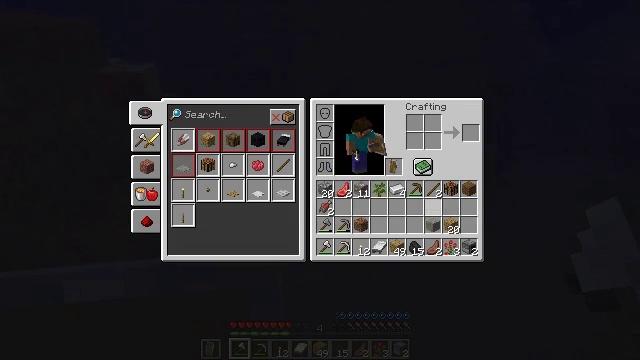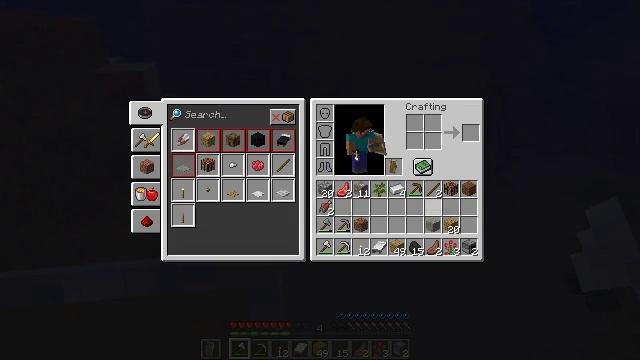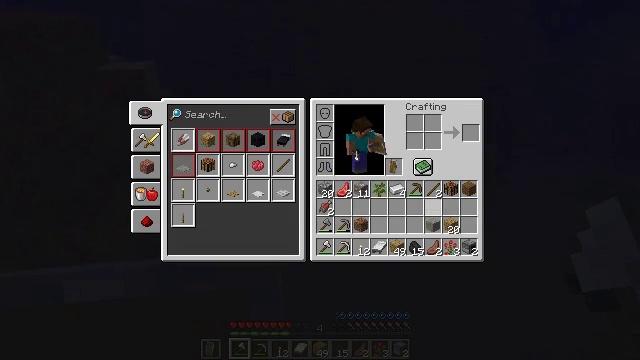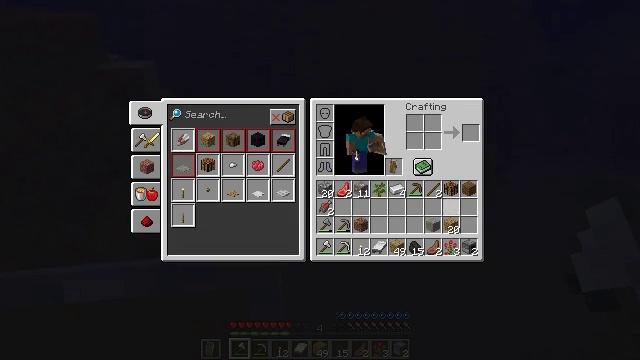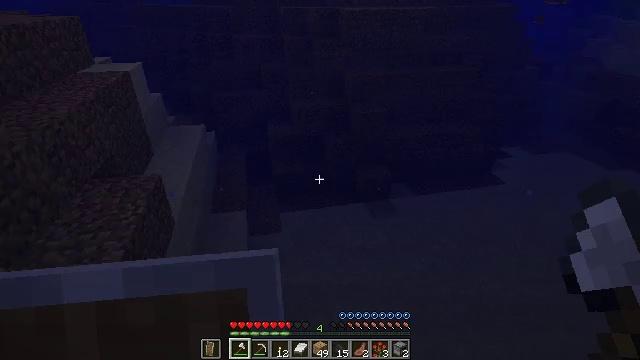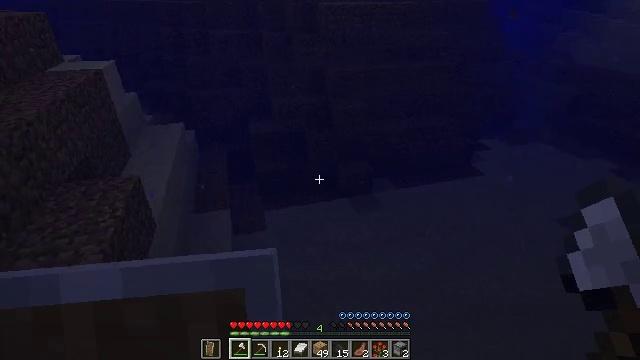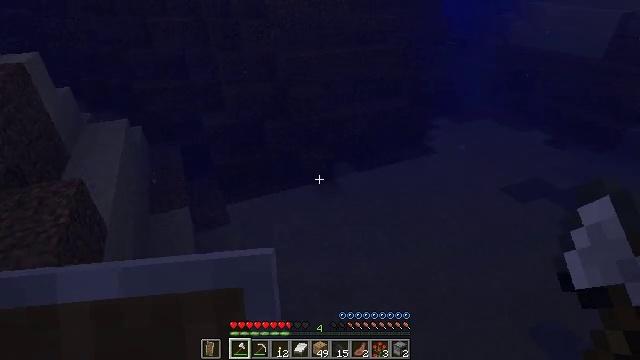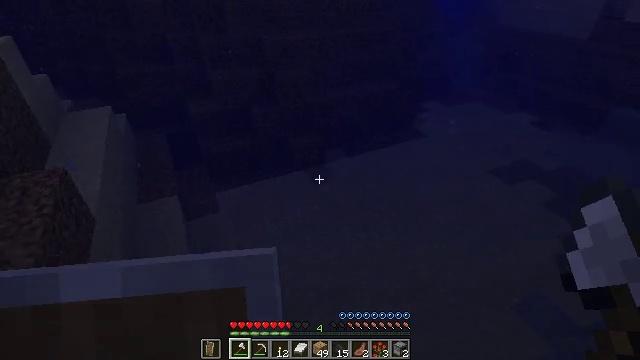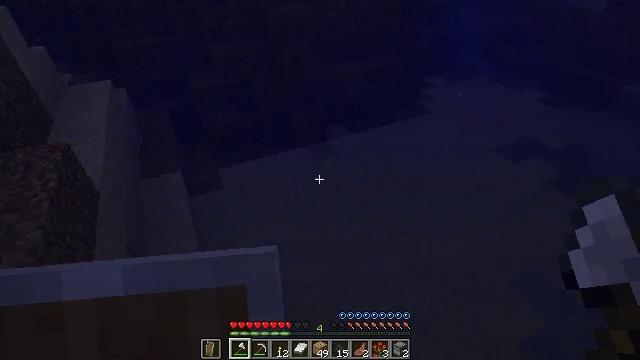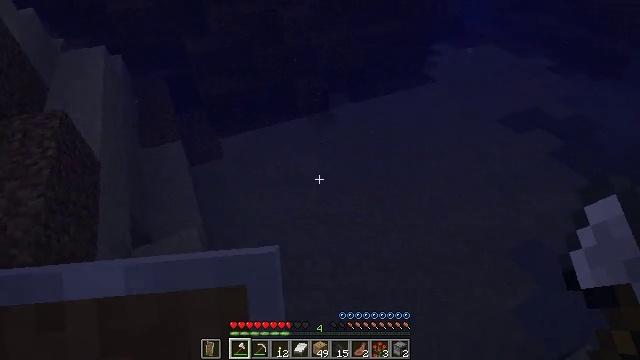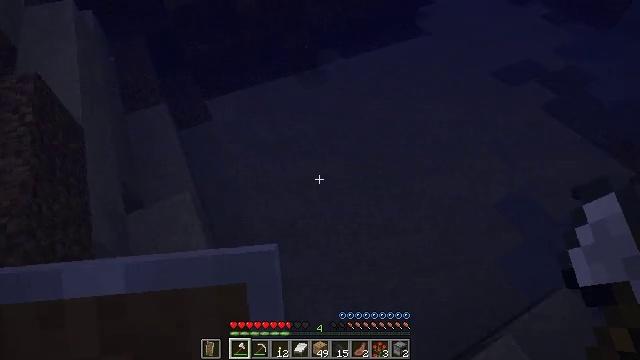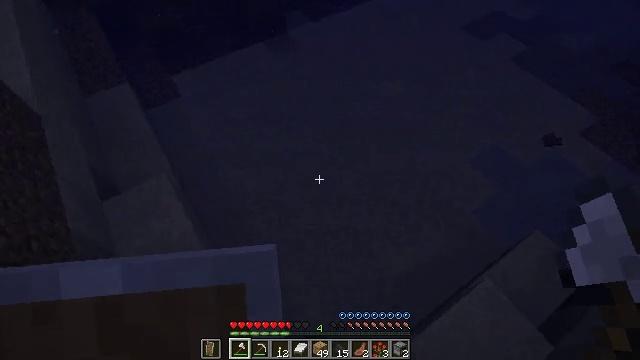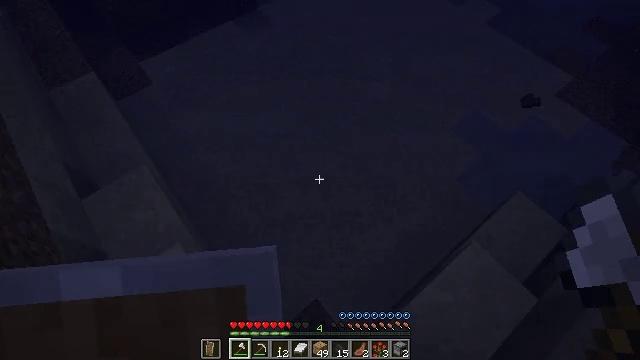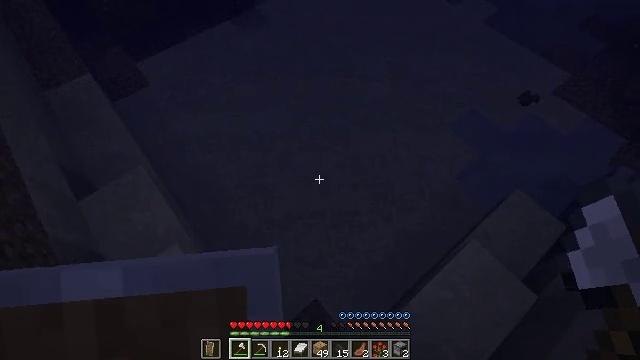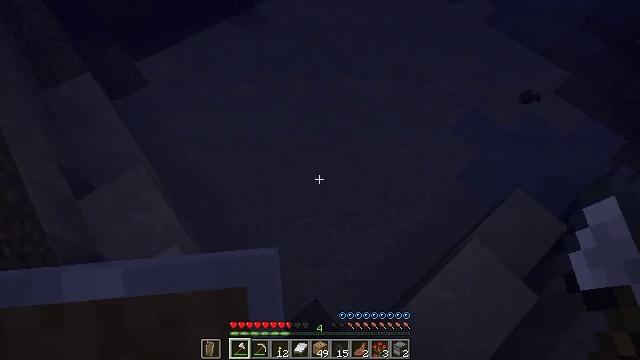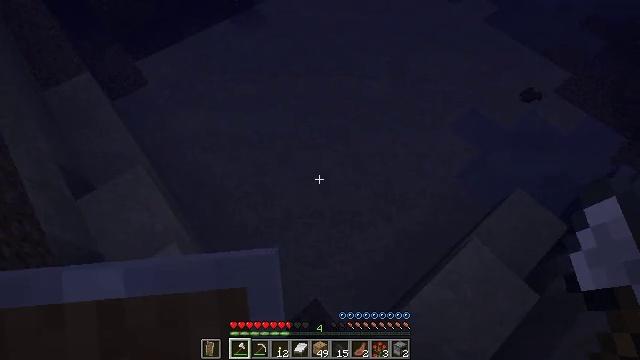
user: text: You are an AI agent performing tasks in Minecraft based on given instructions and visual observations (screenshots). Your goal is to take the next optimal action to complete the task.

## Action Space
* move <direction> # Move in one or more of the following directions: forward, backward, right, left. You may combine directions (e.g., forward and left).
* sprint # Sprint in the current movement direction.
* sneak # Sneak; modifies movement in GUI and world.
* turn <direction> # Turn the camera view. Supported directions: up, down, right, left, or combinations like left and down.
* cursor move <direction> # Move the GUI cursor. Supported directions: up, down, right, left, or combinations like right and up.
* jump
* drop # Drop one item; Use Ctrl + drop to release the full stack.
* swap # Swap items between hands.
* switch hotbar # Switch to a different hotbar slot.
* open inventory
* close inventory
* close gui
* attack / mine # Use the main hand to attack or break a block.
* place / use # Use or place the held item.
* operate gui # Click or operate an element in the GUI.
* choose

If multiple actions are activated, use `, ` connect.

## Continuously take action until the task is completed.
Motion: motion action
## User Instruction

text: Fish and kill the salmon.
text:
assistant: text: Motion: no_op
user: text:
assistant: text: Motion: no_op
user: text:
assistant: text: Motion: no_op
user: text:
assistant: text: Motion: cursor move right, close inventory
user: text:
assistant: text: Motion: turn right, close inventory
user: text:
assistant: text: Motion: turn right and down, close inventory
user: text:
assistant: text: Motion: turn right and down
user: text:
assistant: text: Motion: turn down
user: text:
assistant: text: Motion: turn down
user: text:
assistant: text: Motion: turn right and down
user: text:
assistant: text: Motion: turn right and down
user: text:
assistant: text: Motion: turn right and down
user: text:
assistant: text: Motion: no_op
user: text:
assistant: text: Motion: no_op
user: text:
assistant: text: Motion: no_op
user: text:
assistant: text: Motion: no_op
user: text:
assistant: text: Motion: turn right and up
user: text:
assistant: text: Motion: turn right and up
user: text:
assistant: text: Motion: turn right
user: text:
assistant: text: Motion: move forward, turn right and up
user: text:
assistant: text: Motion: move forward, sprint, turn right and up
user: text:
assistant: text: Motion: move forward, sprint, turn right and up
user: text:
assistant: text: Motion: move forward, sprint, turn right and up
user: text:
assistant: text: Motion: move forward, sprint, turn right and up
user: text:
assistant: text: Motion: move forward, sprint, turn right and up
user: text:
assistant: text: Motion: move forward, sprint, turn right and up
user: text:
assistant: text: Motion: move forward, sprint, turn up
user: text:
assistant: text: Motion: move forward, sprint
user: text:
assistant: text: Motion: move forward, sprint
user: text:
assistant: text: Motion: move forward, sprint